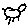
Label: cat